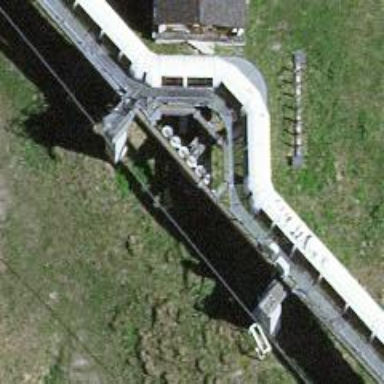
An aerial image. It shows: Aerialway station.